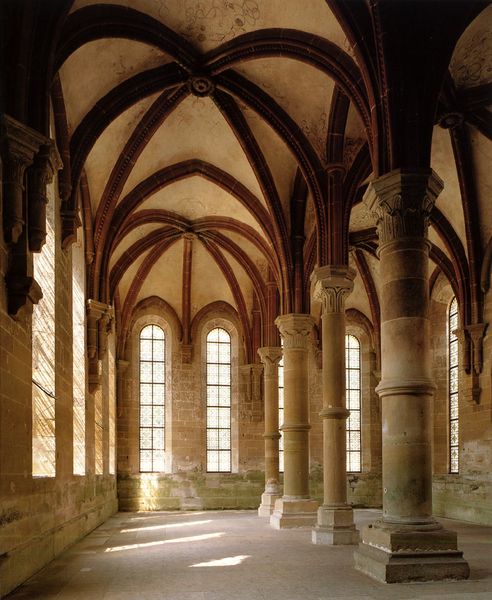
Titel: Zisterzienserkirche in Maulbronn
Standort: Maulbronn (EU - D - BW)
Schlagwörter: fuß, schatten, weiß, gelb, grün, braun, fenster, glas, hell, holz, licht, säulen, rot, beige, architektur, barock, sockel, stein, steine, innenraum, kirche, sonne, decke, innen, rund, bogen, leer, mauer, backstein, rundbogen, kuppel, innenansicht, foto, fotografie, bögen, wände, fugen, gang, umgang, gewölbe, kloster, rundfenster, rippen, kapitell, schlussstein, kreuzrippen, sandstein, gotisch, rippengewölbe, seitenschiff, spitzbogen, sonnenschein, kapelle, fleckig, konsole, abtei, gegenlicht, kreuzgang, romanisch, bleiverglasung, e, säumen, fevster, säul4en